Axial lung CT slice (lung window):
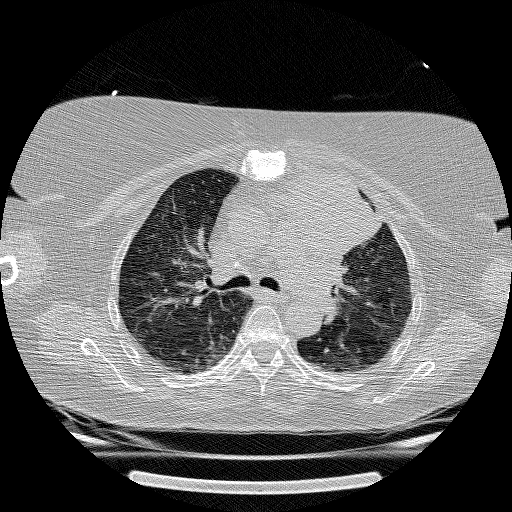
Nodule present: no